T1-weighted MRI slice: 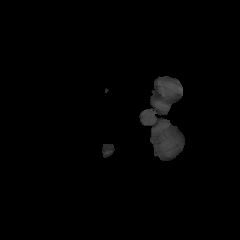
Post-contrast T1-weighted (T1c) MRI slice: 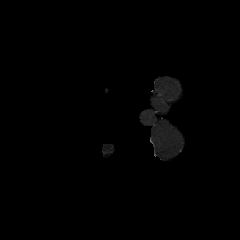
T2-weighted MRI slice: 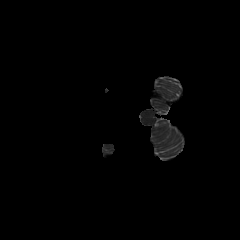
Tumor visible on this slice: no